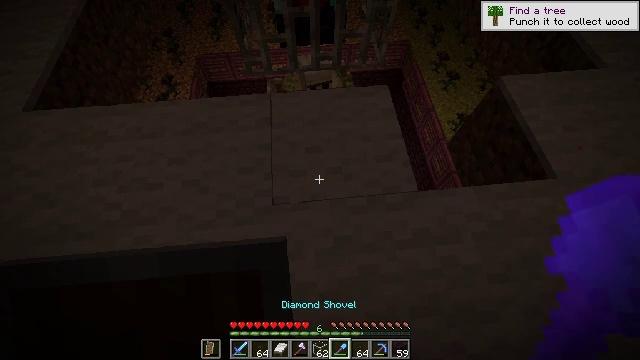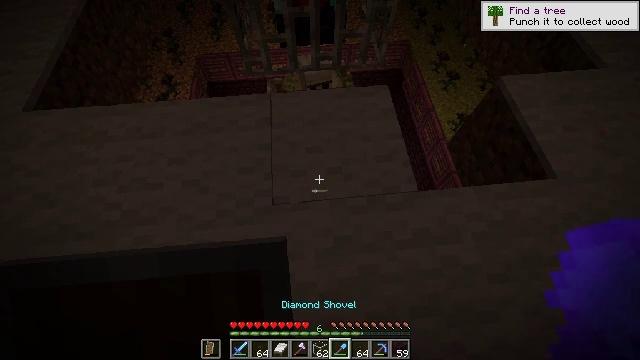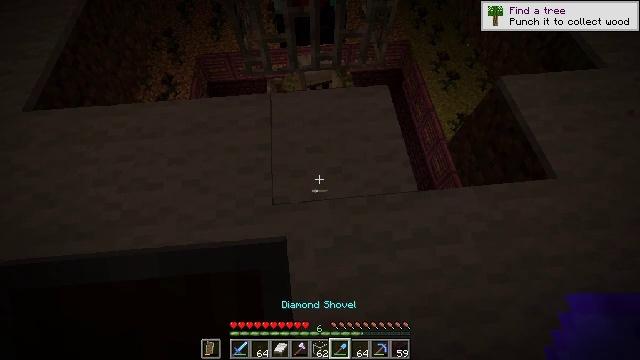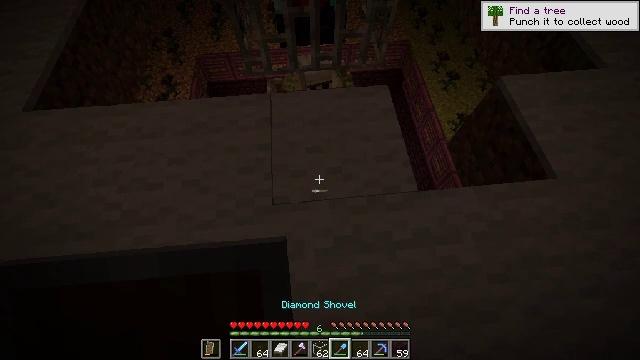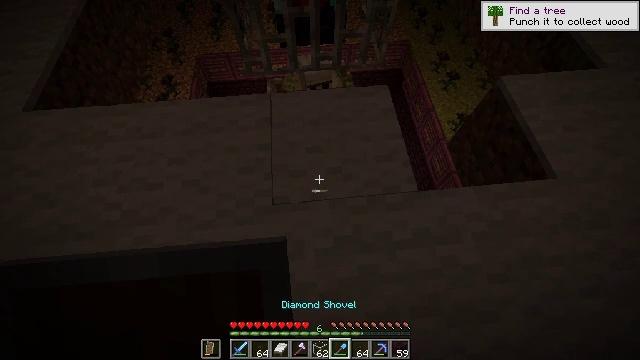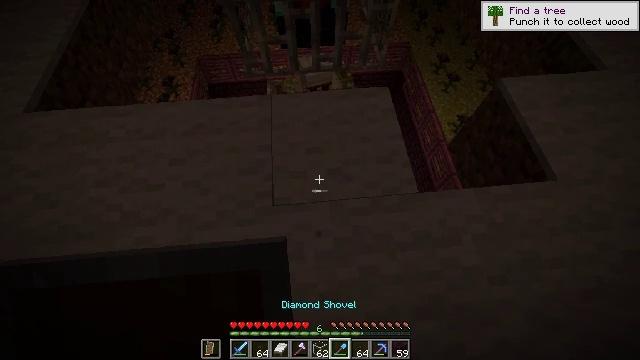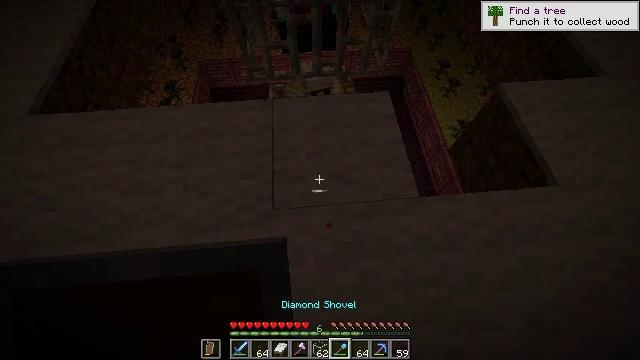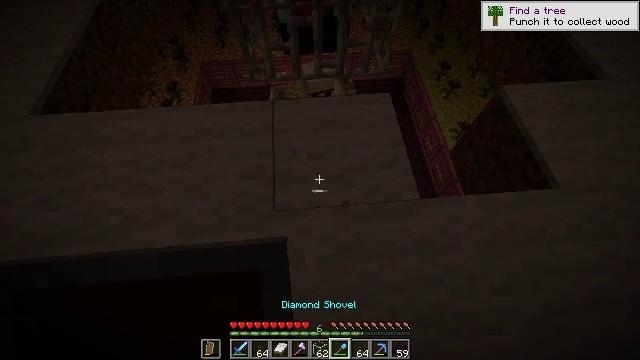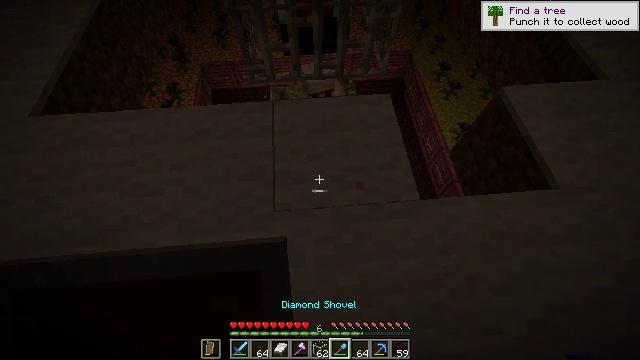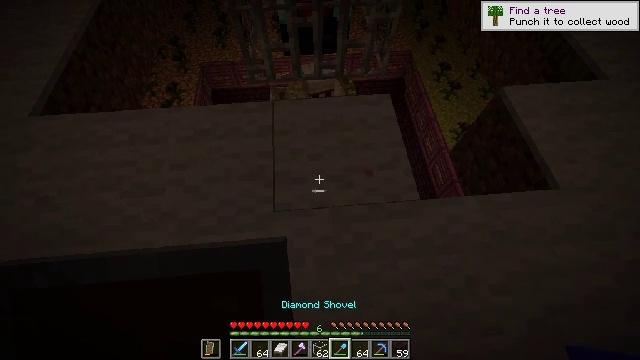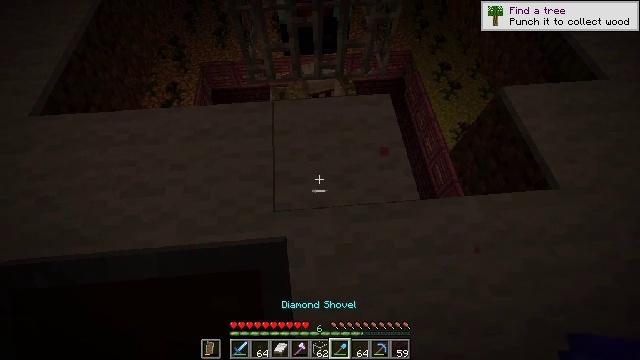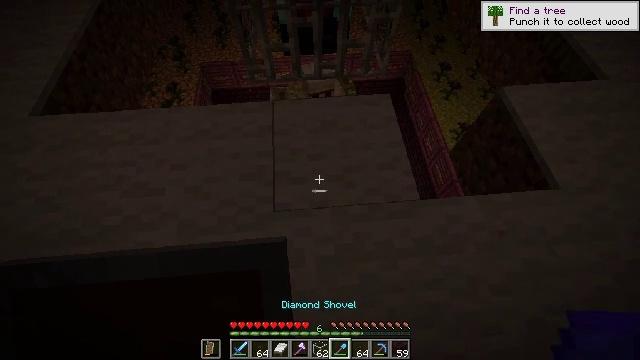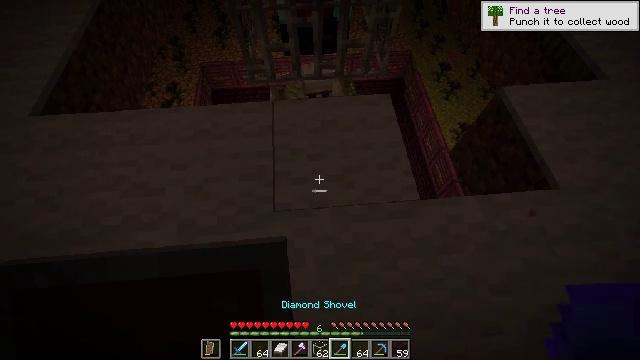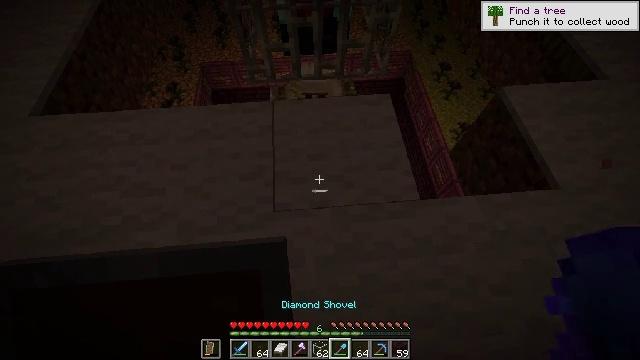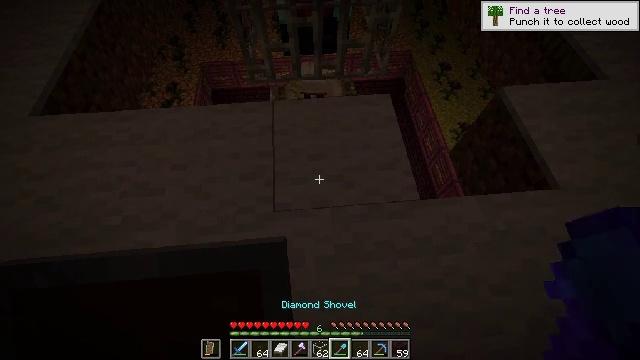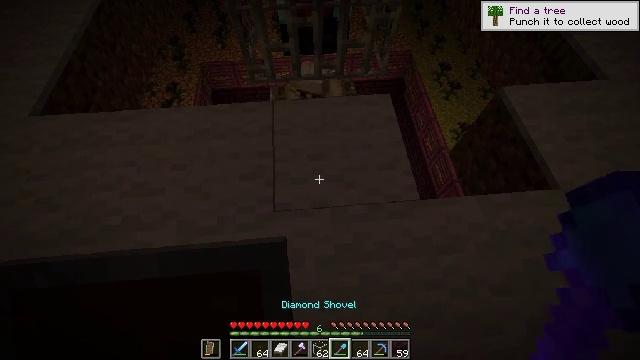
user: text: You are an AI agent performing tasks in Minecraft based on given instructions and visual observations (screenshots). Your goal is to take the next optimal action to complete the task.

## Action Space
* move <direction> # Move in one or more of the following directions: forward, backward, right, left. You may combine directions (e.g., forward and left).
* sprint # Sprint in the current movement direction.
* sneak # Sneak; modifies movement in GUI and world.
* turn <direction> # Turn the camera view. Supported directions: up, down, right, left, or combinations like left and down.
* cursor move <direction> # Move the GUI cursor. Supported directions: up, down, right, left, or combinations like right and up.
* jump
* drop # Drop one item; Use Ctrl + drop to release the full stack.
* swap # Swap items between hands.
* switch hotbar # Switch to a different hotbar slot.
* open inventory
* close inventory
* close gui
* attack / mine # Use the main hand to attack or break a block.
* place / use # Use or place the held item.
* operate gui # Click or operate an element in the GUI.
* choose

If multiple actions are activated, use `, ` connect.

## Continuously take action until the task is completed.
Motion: motion action
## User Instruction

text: Collect the white carpet by hitting it.
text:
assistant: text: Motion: no_op
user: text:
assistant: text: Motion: no_op
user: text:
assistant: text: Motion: no_op
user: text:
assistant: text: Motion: no_op
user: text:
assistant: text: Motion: no_op
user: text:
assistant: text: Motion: no_op
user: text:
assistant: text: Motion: no_op
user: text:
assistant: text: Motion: no_op
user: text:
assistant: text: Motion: no_op
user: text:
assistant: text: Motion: no_op
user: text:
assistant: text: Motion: no_op
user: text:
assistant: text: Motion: no_op
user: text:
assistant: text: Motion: no_op
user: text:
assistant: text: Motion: no_op
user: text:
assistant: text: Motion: no_op
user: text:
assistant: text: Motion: no_op
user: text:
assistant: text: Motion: no_op
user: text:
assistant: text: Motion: no_op
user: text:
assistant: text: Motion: no_op
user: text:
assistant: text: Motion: no_op
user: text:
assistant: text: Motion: no_op
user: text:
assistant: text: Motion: no_op
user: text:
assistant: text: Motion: no_op
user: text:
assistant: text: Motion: no_op
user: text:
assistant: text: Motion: no_op
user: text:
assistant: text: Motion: no_op
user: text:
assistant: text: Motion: no_op
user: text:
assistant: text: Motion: no_op
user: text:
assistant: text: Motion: no_op
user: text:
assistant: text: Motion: no_op